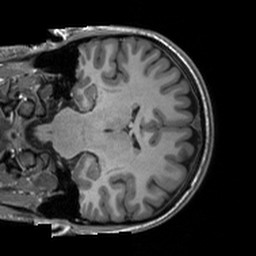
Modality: T1w
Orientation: coronal
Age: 25
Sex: female
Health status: healthy
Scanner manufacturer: siemens
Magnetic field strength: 3 T
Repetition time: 2 s
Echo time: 0.00197 s